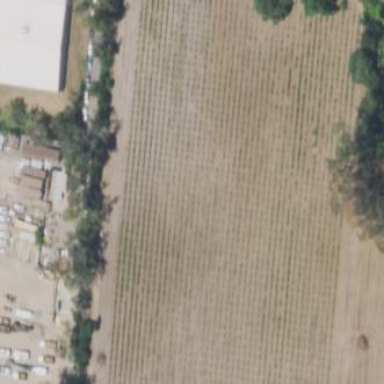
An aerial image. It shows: Vineyard growing grapes.